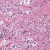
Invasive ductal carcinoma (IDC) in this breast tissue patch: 1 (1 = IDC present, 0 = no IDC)